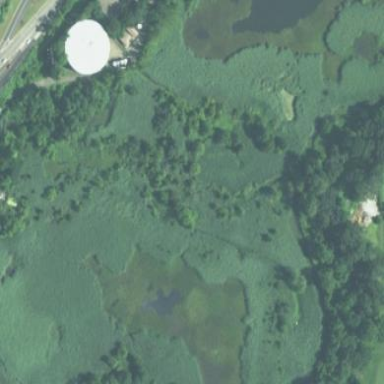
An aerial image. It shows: Marshy wetland area.